Interaction volume radius: 10 \u00c5
Interaction volume height: 20 \u00c5
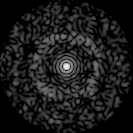
Disorder parameter: 0.8256